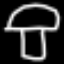
Label: mushroom